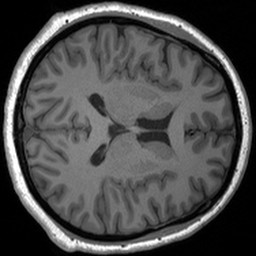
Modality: T1w
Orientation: axial
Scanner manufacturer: siemens
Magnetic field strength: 3 T
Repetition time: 1.54 s
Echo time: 0.00234 s